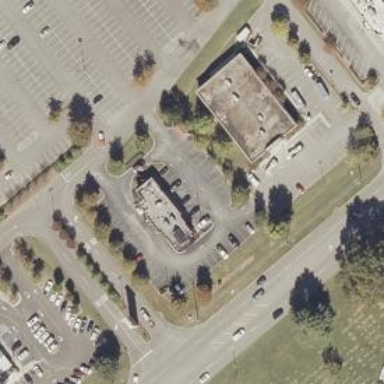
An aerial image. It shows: Parking area.